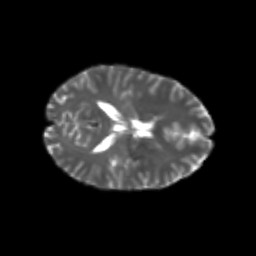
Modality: T2w
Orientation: axial
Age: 25
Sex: female
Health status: healthy
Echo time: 0.074 s